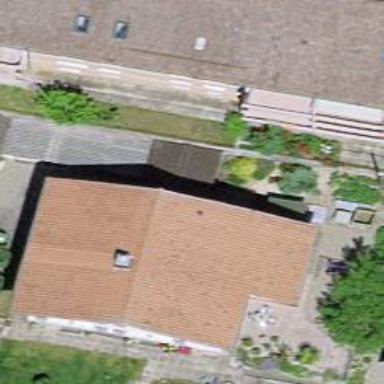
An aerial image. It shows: Residential building.